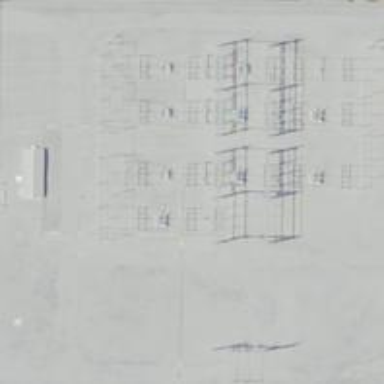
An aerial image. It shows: Switch for power supply.